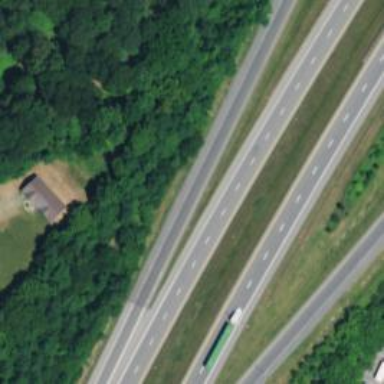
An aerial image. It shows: Asphalt motorway.